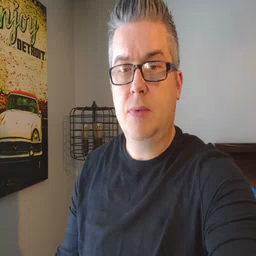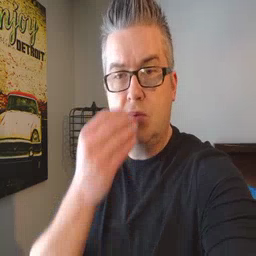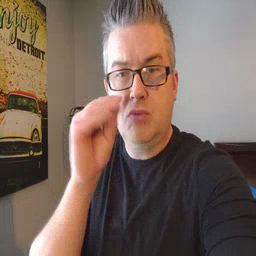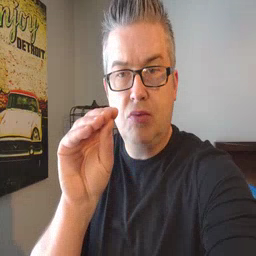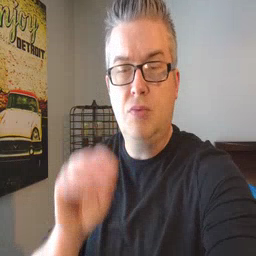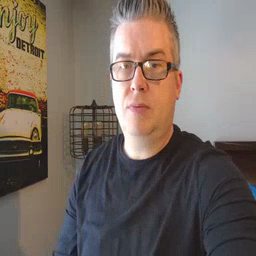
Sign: kiss